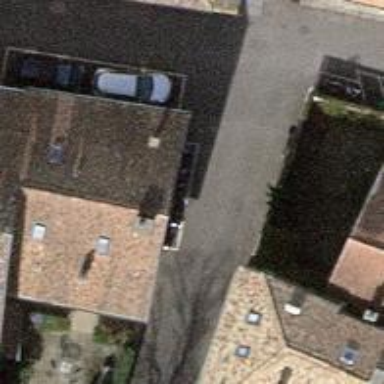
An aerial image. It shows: Living street.